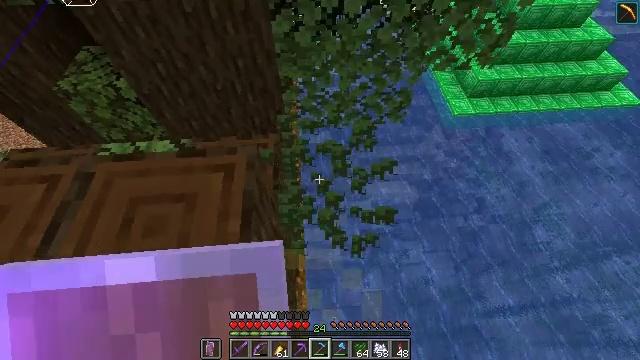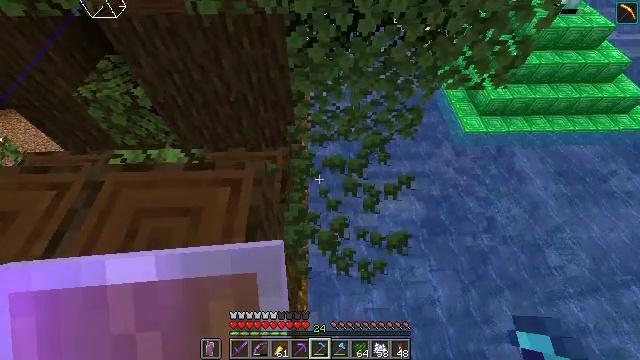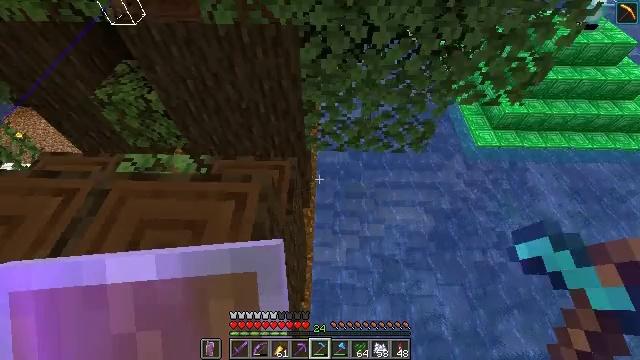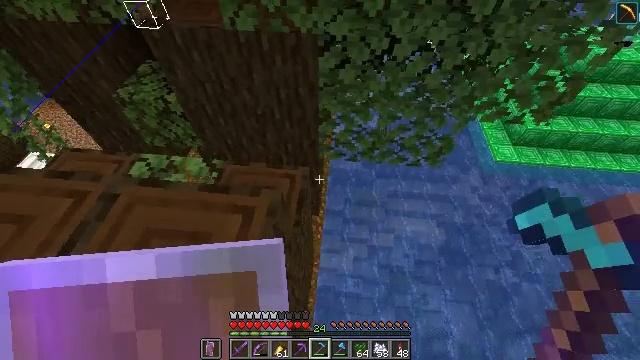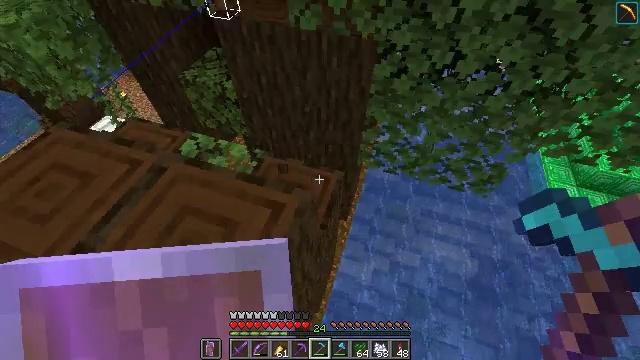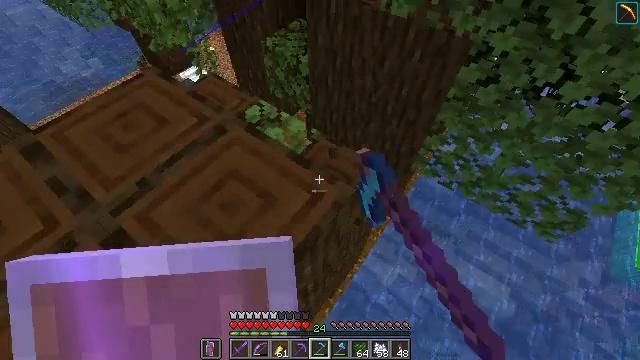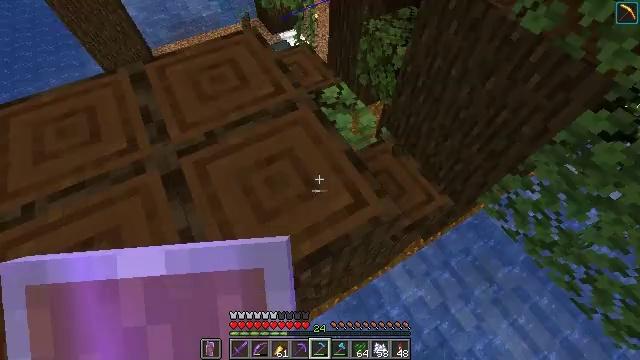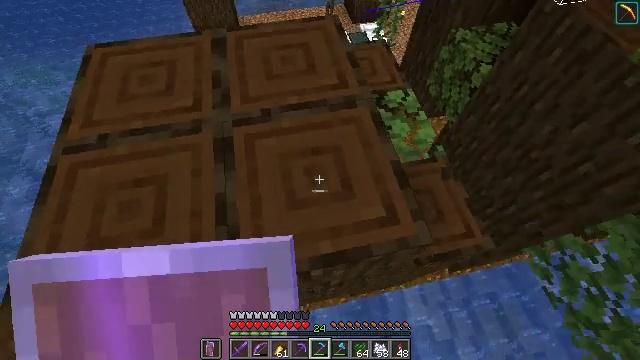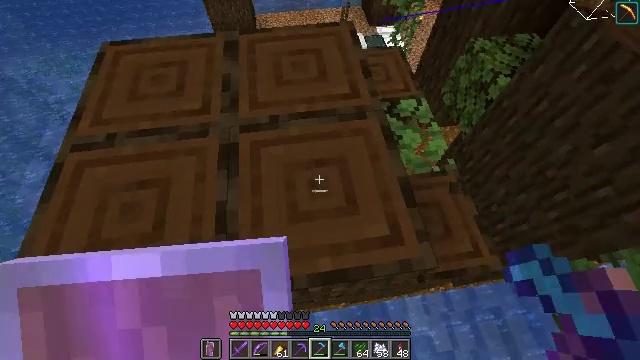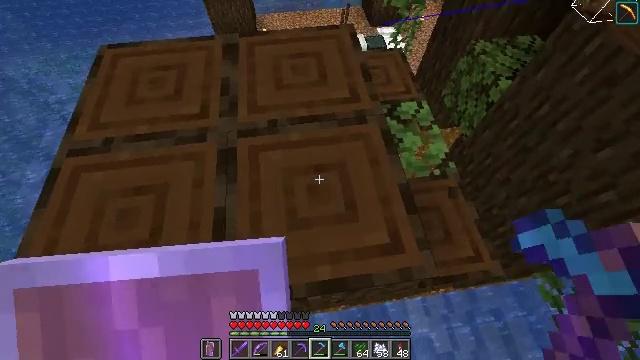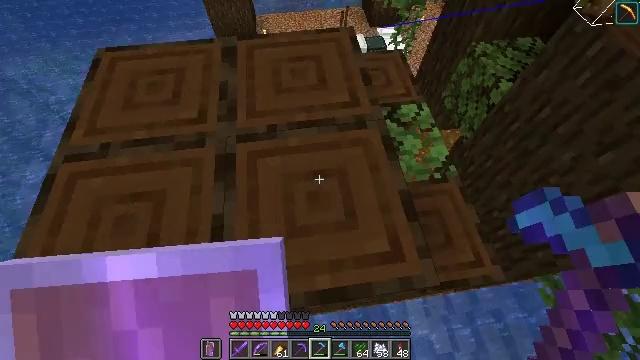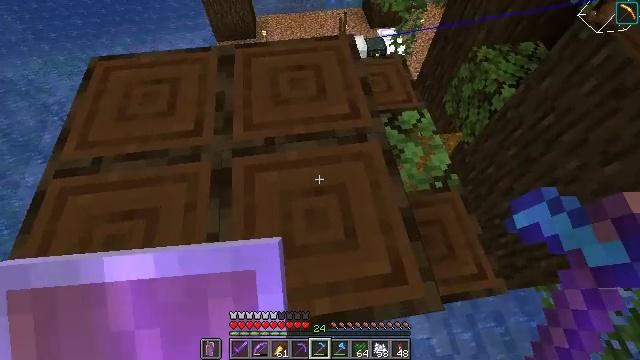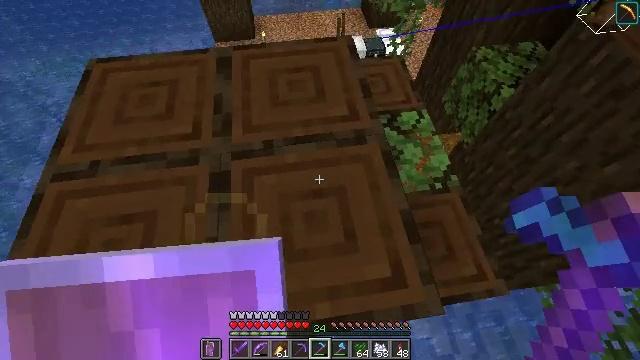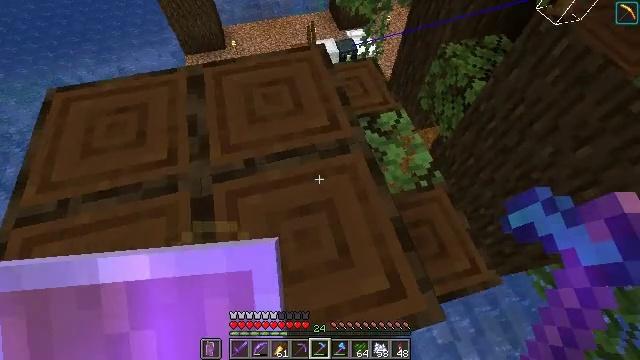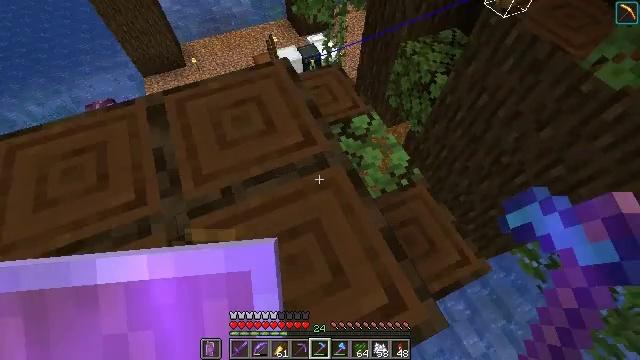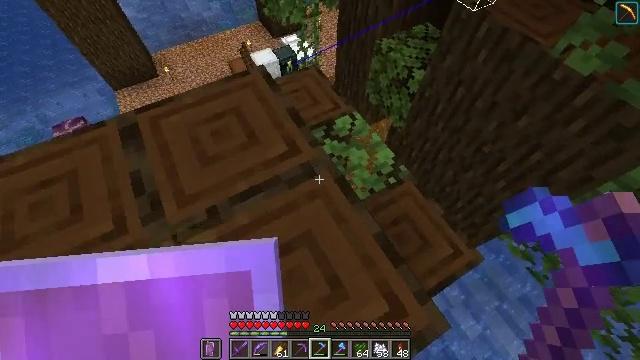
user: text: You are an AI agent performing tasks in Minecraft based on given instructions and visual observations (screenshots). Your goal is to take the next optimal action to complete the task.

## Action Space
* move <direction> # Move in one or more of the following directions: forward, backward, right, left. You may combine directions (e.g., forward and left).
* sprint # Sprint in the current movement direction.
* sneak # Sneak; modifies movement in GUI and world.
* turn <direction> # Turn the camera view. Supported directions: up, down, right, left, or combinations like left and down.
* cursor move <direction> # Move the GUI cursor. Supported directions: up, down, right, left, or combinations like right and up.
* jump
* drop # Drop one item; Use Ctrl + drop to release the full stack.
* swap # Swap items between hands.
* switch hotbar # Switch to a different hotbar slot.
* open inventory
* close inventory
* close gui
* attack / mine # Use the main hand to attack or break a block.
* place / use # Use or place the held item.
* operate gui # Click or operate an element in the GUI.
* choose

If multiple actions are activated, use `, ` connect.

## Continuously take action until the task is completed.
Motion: motion action
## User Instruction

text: Collect dark oak leaves by breaking them.
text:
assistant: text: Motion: move forward, sneak, turn left and up, attack / mine
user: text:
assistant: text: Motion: move forward, sneak, turn left and up, attack / mine
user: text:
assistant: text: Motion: move forward, sneak, turn left, attack / mine
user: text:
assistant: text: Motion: move forward, sneak, turn left, attack / mine
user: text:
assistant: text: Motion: move forward, sneak, turn left and down
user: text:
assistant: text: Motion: move forward, sneak, turn left and down
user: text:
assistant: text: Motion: move forward, sneak, turn left and down
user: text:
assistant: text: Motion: move forward, sneak, turn left
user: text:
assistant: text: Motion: move forward, sneak
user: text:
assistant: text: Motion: move forward, sneak
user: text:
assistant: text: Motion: move forward, sneak
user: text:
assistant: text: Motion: move forward, sneak
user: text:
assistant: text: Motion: move forward, sneak, turn right
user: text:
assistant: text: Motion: move forward, sneak, turn right
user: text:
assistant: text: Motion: move forward, sneak, turn right
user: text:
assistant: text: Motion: move forward, sneak, turn right
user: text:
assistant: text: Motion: move forward, sneak, turn right
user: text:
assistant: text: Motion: move forward, sneak, turn right
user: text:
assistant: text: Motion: move forward, sneak
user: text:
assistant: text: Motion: move forward, sneak
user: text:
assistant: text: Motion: move forward, sneak
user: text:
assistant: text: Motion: move forward, sneak, attack / mine
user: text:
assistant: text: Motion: move forward, sneak, attack / mine
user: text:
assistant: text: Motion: move forward, sneak, attack / mine
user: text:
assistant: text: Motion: move forward, sneak, attack / mine
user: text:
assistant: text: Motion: move forward, sneak, attack / mine
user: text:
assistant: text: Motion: sneak